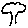
Label: tree